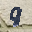
Label: 9